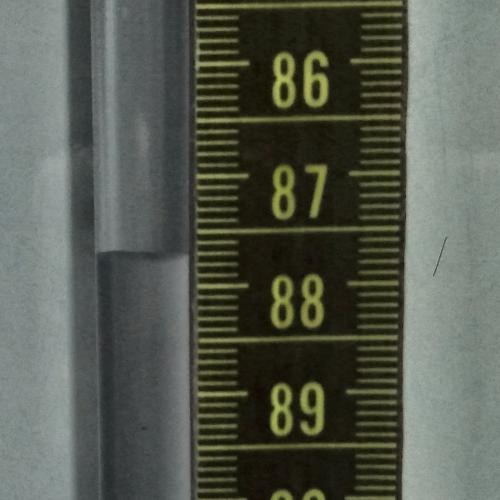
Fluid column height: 87.7 cm